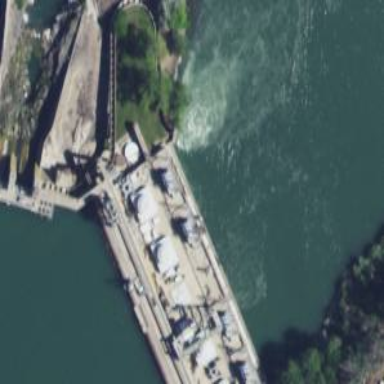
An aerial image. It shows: Hydro power generator using water-storage method.